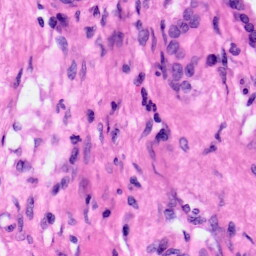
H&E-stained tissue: Pancreatic